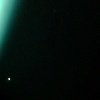
Label: space